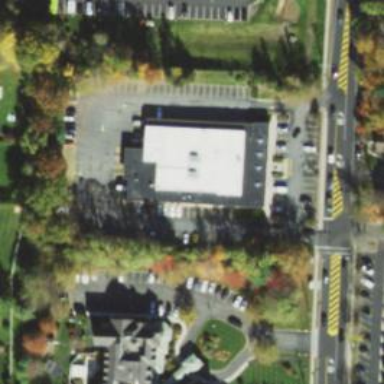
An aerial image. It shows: Post office.